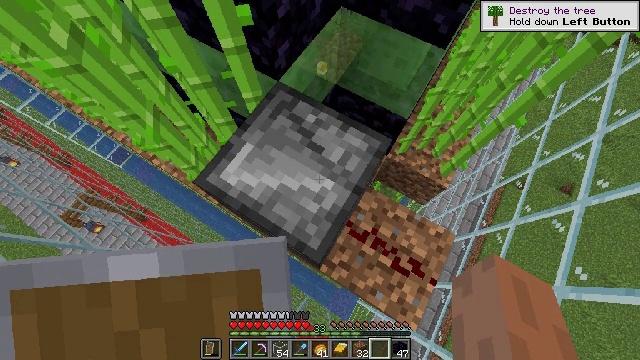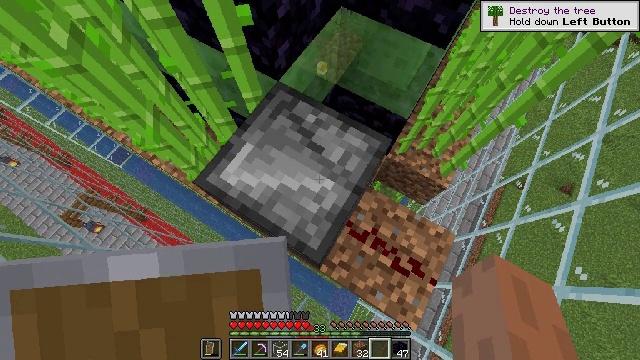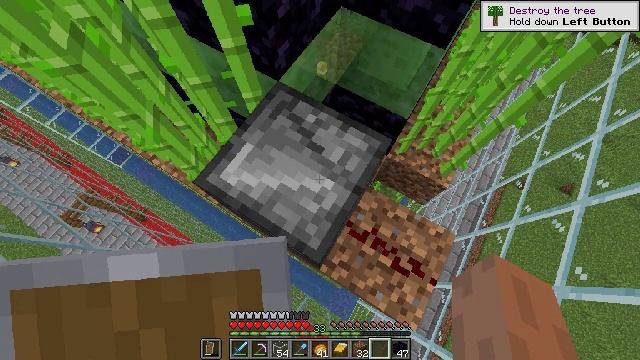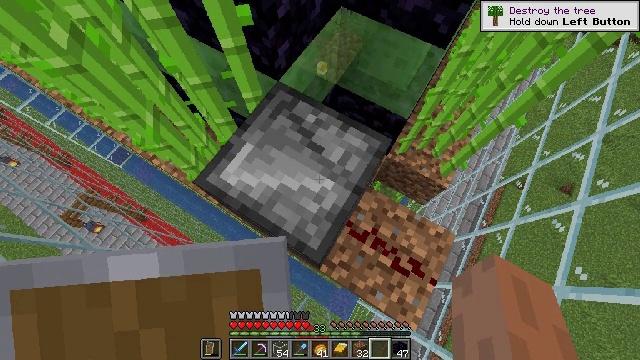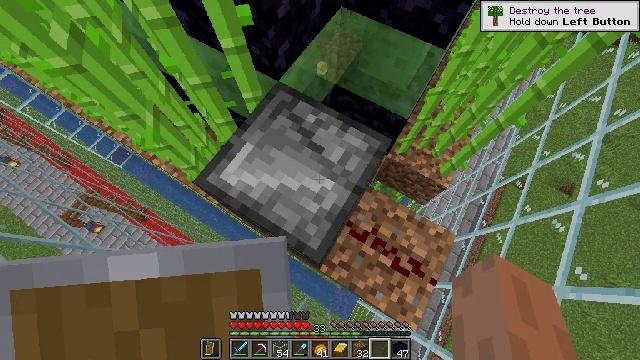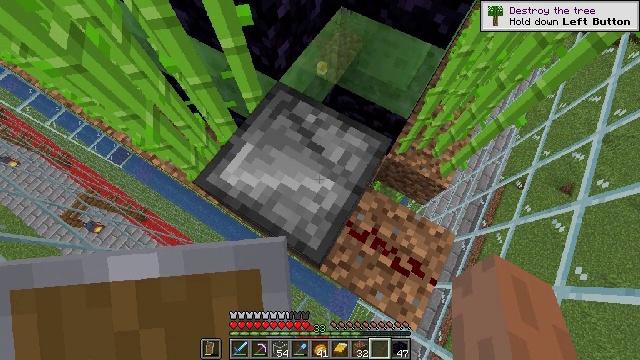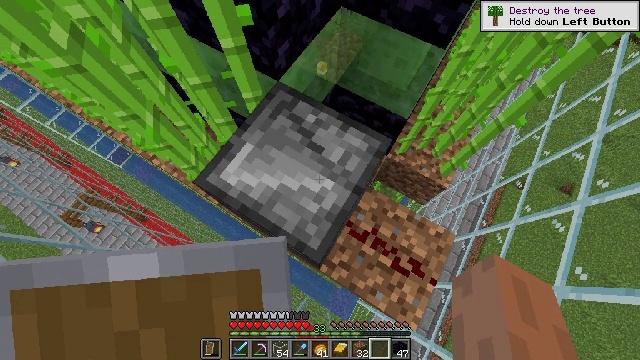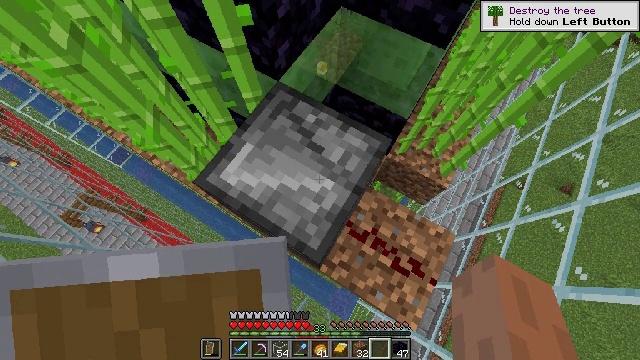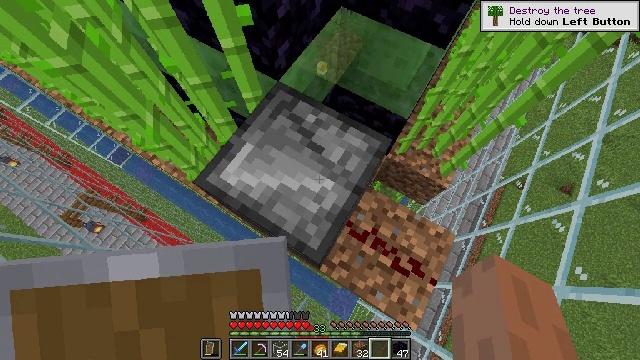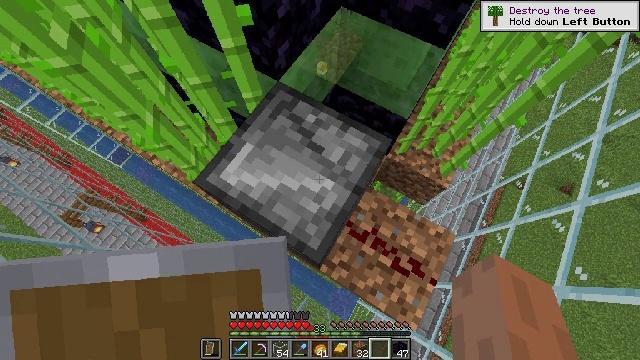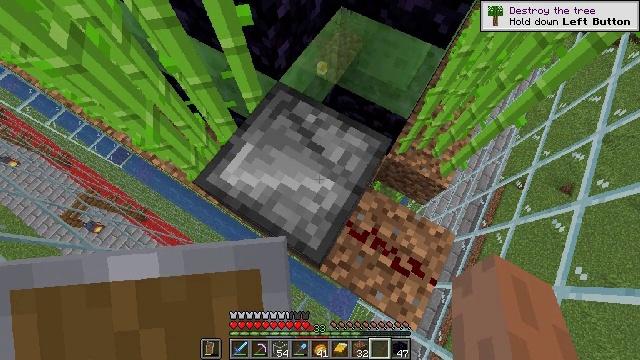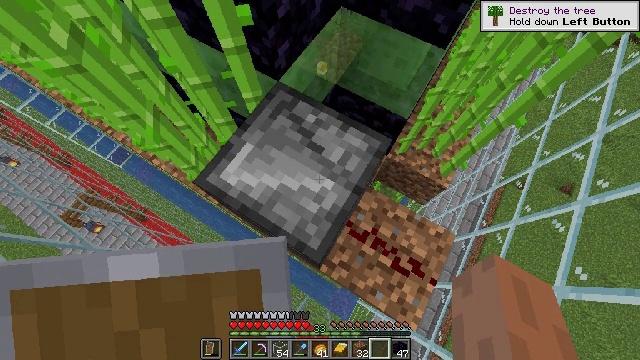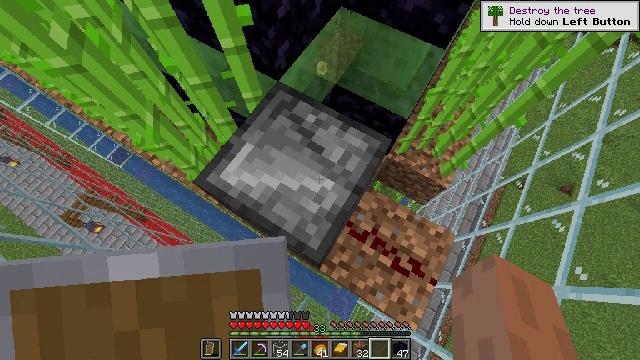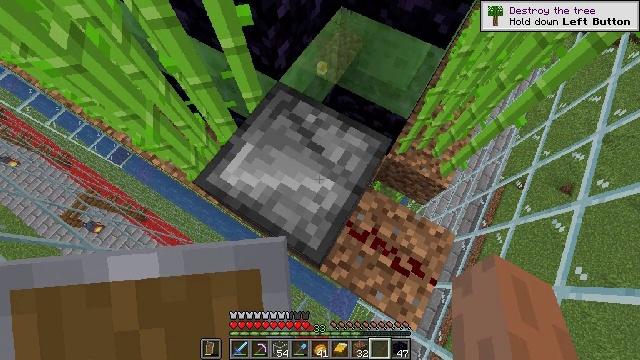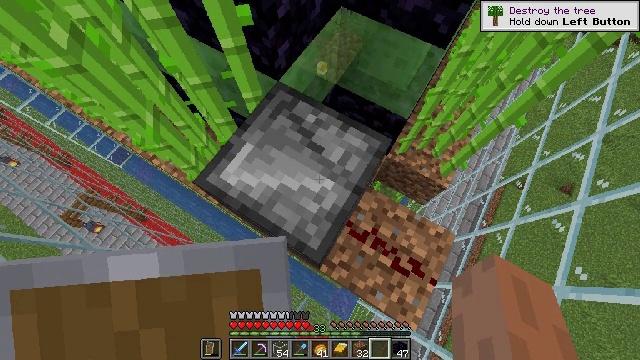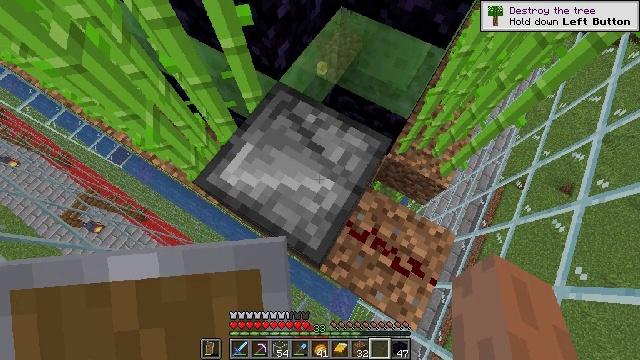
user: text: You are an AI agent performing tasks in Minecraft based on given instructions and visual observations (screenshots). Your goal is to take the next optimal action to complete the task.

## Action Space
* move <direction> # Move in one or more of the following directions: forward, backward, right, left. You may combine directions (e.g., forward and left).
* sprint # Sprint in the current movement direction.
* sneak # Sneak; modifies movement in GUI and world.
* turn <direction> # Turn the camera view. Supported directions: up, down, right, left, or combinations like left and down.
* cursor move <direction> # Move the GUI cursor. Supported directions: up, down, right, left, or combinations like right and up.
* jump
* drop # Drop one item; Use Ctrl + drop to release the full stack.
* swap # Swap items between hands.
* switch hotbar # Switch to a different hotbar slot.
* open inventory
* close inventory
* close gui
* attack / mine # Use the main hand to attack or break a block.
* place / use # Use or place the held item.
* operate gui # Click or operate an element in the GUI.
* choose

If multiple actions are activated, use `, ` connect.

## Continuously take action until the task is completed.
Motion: motion action
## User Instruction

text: Break the observer to move it.
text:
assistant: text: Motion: no_op
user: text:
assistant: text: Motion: no_op
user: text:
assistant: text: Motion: no_op
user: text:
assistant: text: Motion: no_op
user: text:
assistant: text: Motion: no_op
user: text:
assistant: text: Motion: no_op
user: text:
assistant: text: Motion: no_op
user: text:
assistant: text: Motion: no_op
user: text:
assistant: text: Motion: no_op
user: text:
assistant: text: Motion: no_op
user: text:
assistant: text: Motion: no_op
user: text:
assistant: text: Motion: no_op
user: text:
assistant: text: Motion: no_op
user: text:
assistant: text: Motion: no_op
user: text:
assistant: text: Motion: no_op
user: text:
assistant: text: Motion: no_op
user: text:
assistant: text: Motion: no_op
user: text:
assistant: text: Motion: no_op
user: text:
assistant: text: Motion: no_op
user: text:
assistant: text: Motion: no_op
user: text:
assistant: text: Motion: no_op
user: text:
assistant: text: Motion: no_op
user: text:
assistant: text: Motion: no_op
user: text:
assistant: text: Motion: no_op
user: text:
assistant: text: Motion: no_op
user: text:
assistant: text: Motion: no_op
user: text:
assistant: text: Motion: no_op
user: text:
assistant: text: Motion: no_op
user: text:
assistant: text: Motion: no_op
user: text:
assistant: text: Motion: no_op